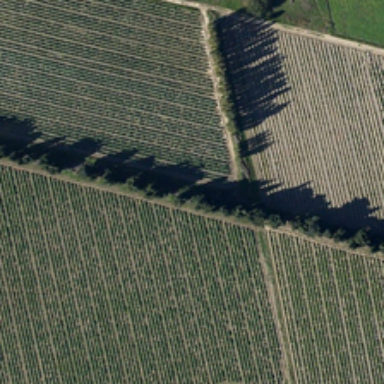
The little farm consists of grass and crops .